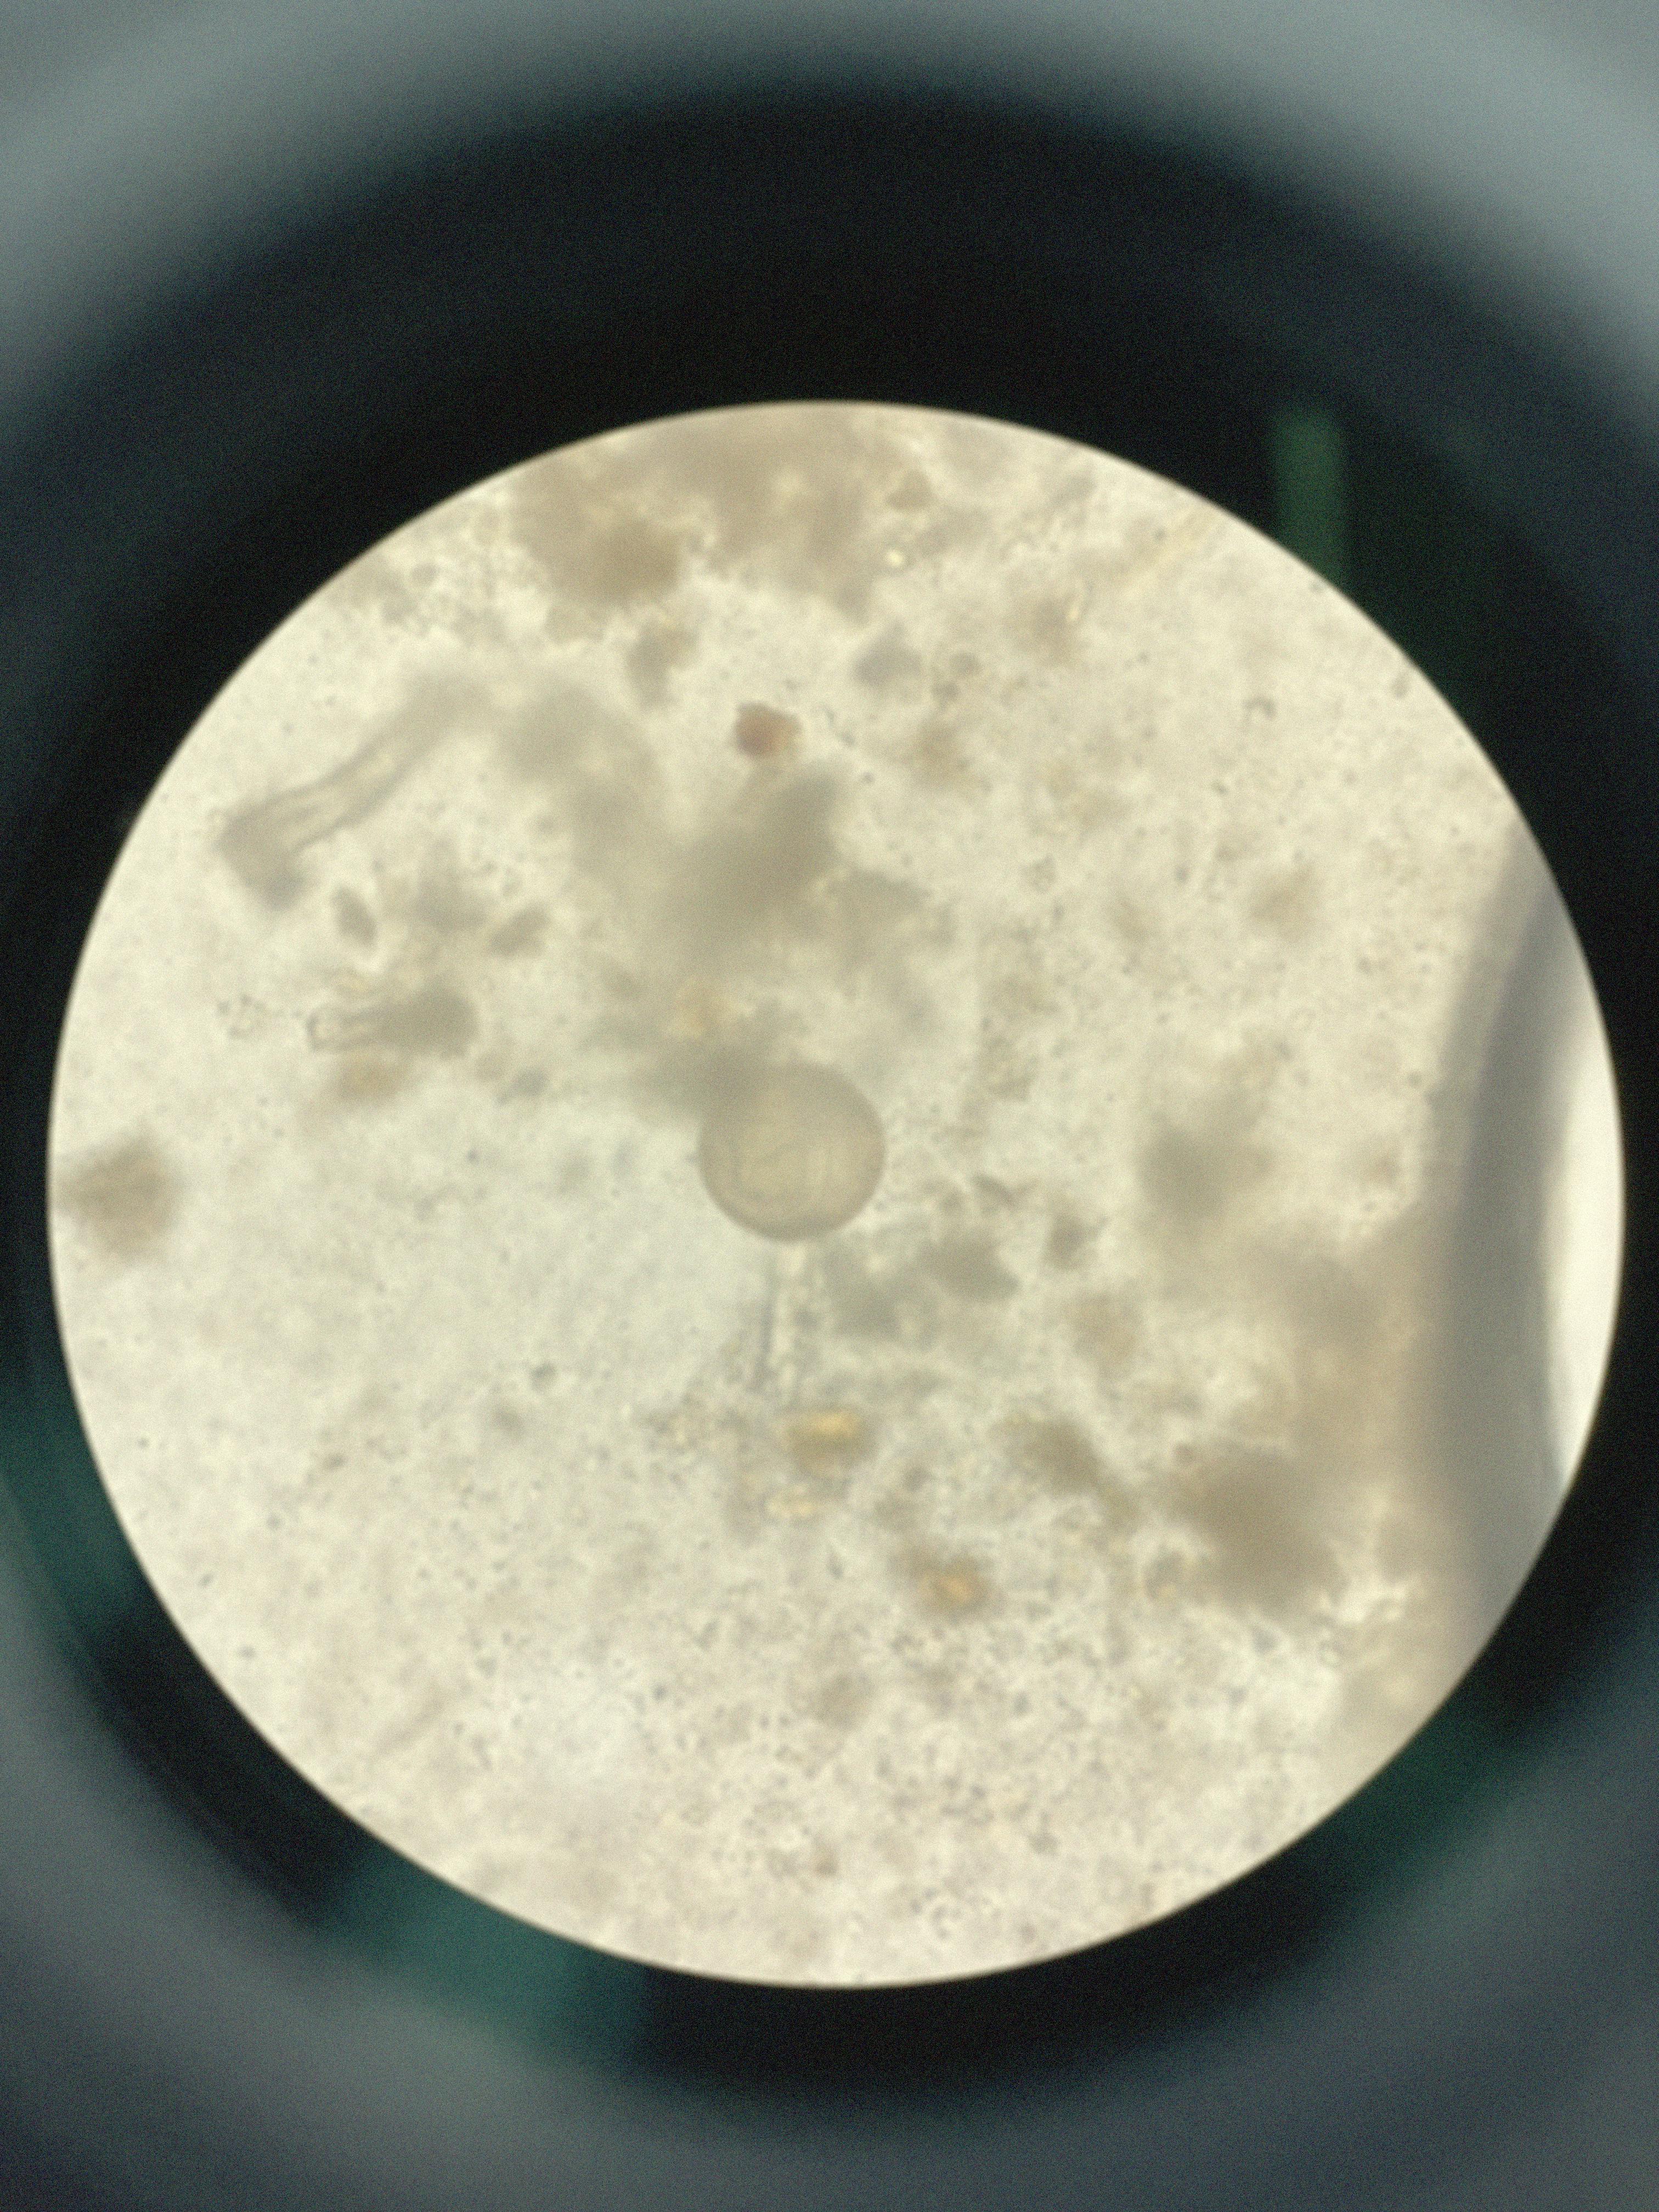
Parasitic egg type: Hymenolepis diminuta